Field crop: maize
Growth stage: 1
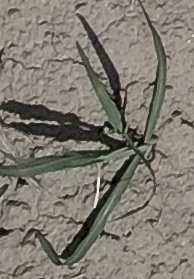
Species: sorghum